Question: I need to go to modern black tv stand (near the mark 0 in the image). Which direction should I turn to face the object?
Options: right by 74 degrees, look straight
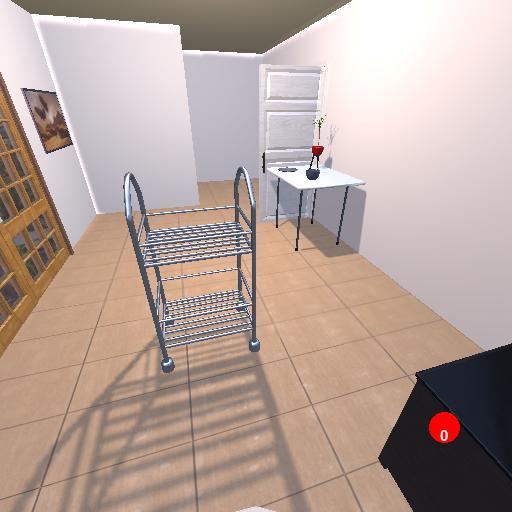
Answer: right by 74 degrees